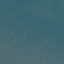
Land use / land cover: SeaLake